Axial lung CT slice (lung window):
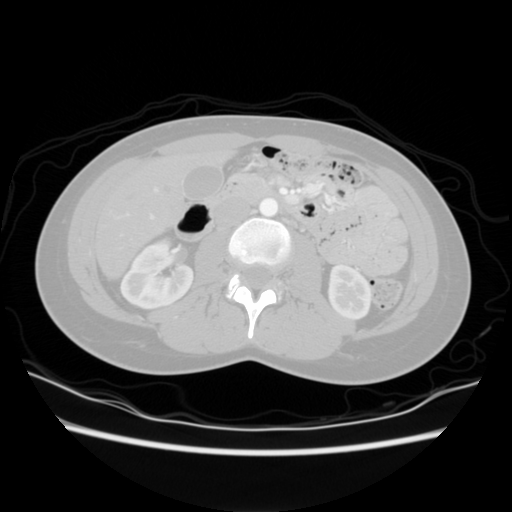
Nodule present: no